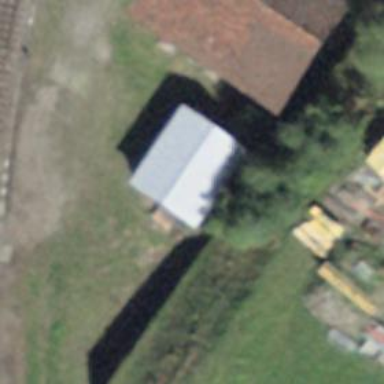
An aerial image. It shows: Building located near railway facility.